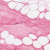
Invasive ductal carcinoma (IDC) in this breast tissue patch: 0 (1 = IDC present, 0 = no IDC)